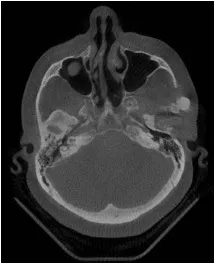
Cone Beam Computed Tomography scan. (B) Three-dimensional reconstruction image visualizing a well-circumscribed radiopaque structure located on the lateral border of the left zygomatic arch.
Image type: radiology (ct)